Question: There is a question like the one below and Test System says the answer B is correct but it seems as it states that "You must also ensure that the original URL in the browser is not changed", D should be the answer? Could you please enlighten me on it?

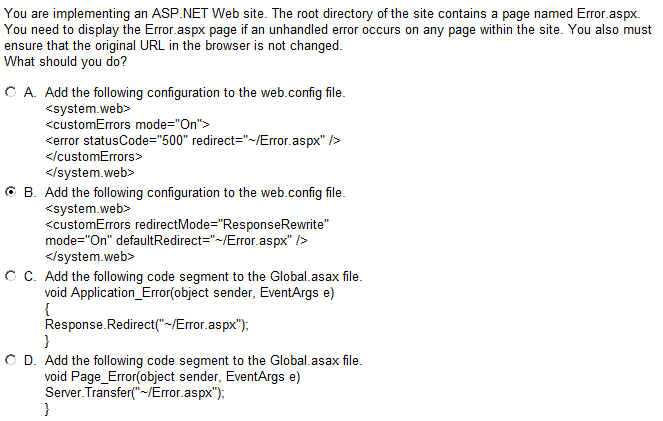
Answer: The answer B say that is use the ResponseRewrite. In the case of an error the ResponseRewrite all ready have pass and the page have use it, so can not use it again for second time. Eg, if you have a page '/super/demo.aspx' that url rewrites to -> 'demo.aspx?a=2&b=1' this have done all ready, and the page demo.aspx have been all ready readed (how to say to the program ? now I have change my mine, and the url rewrites is something else, when all ready has make this call ?).
When inside the 'demo.aspx' throw an error, to use again the url rewrite you need to go to the new page, and the url is going to change.
What (D) can do is to use the Page_Error, that what actually do is to capture errors from all pages on your application, and when the error thow this code reads from the error.aspx page the content and send it to the browser as it is - without change the url, with out make redirect.